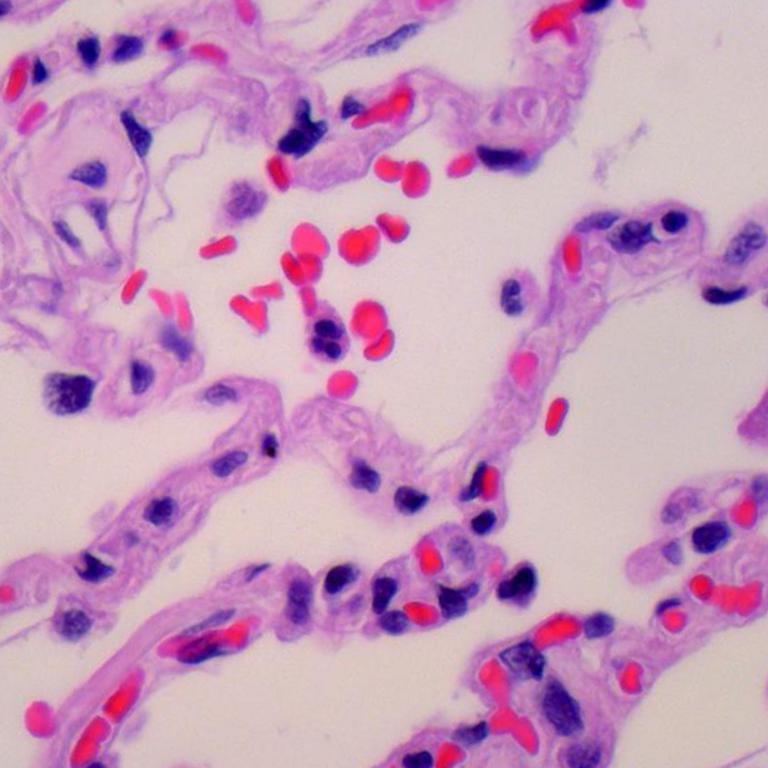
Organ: lung
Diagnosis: benign